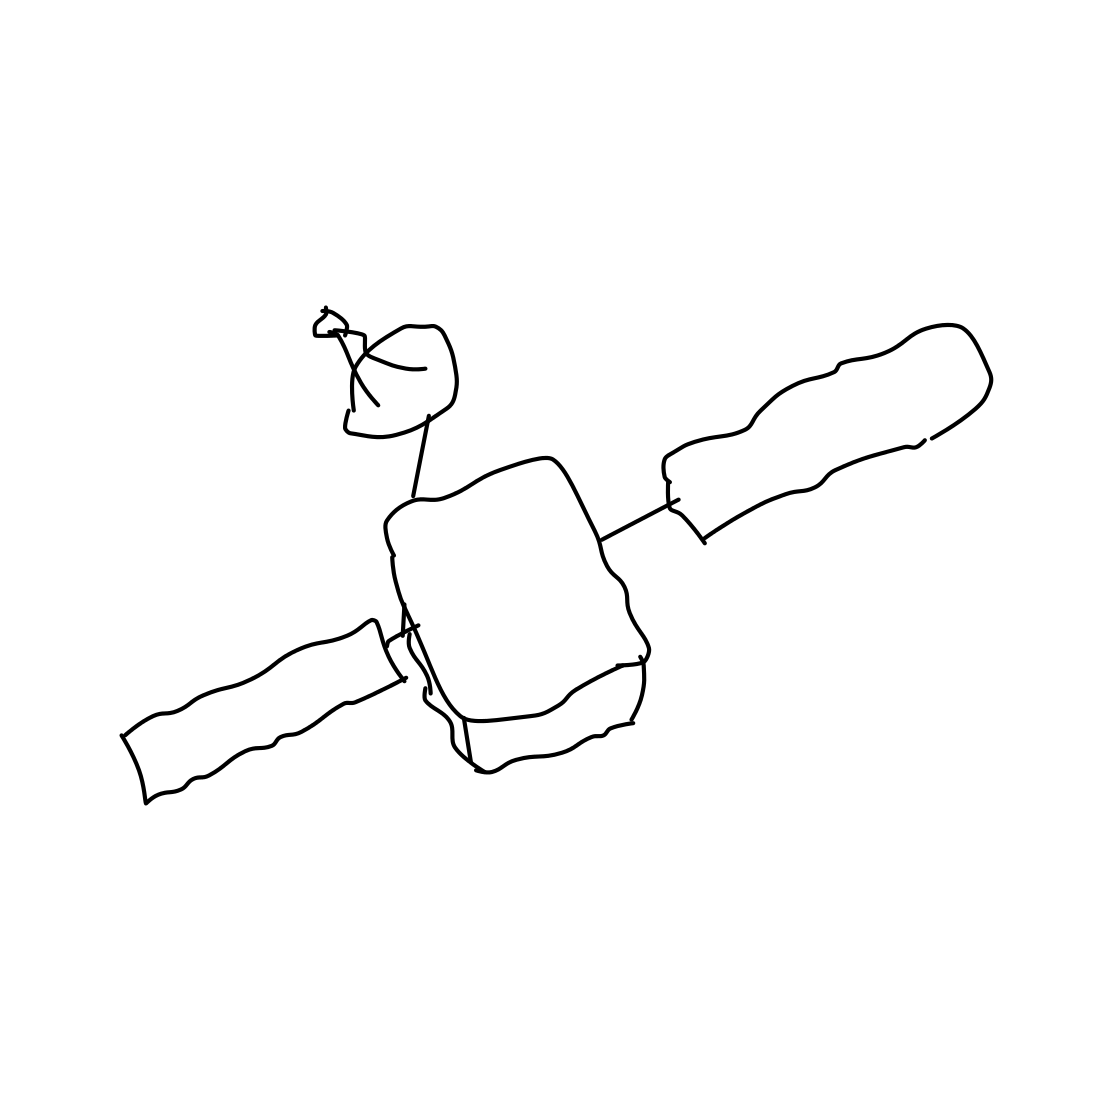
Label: satellite